Question: I'm trying to give a mark over a certain place in Google Map.
However I feel that the marker of the Google Map is not accurate.
For example, let's try put White House using Marker in Google Map.
Based on Google Earth, White House is in 38deg53'51.54"N and 77deg 2'8.40"W.
I convert it to latitude 38.535154 and longitude -77.2840
So I created this code:
'''
var company = new google.maps.LatLng(38.535154, -77.2840);
var marker;
var map;
function initialize() {
var latlng = new google.maps.LatLng(38.535154, -77.2840);
var myOptions = {
zoom: 8,
center: latlng,
mapTypeId: google.maps.MapTypeId.ROADMAP
};
var map = new google.maps.Map(document.getElementById("map_canvas"),
myOptions);
marker = new google.maps.Marker({
map:map,
draggable:true,
animation: google.maps.Animation.DROP,
position: company
});
google.maps.event.addListener(marker, 'click', toggleBounce);
}
'''
However, after I open my browser, my marker is in South West of Washington.

So my questions are :
1. Is Google Maps latitude & longitude is a bit off ( not in sync with Google Earth ) or is there anything wrong with my conversion or my code ?
2. If let say the Google Earth Long & Lat is the wrong one, is there a way to know longitude and latitude directly from Google Map?
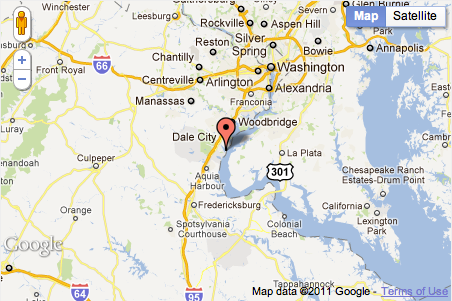
Answer: Your convertion is not right. One degree is 60 minutes and one minute is 60 seconds. So 38deg53'51.54"N is 38 degrees + 53/60 + 51.54/3600 degrees. And the result is 38,89765deg, not 38.535154deg The same applies to the longitude.